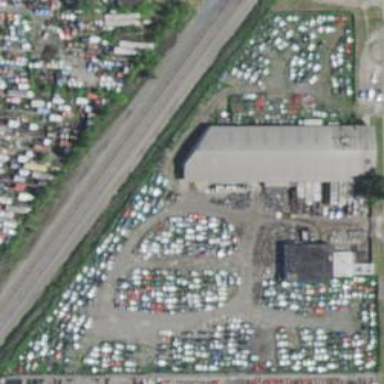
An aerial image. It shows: Industrial area designated as scrap yard.